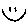
Label: smiley face